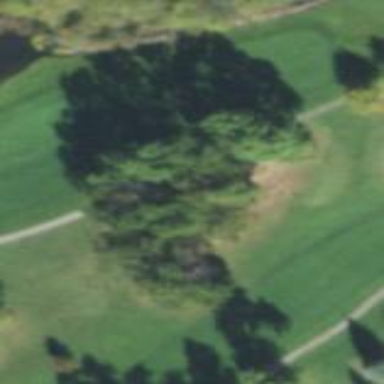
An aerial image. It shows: Grassy area designated as golf fairway.